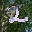
Label: 2